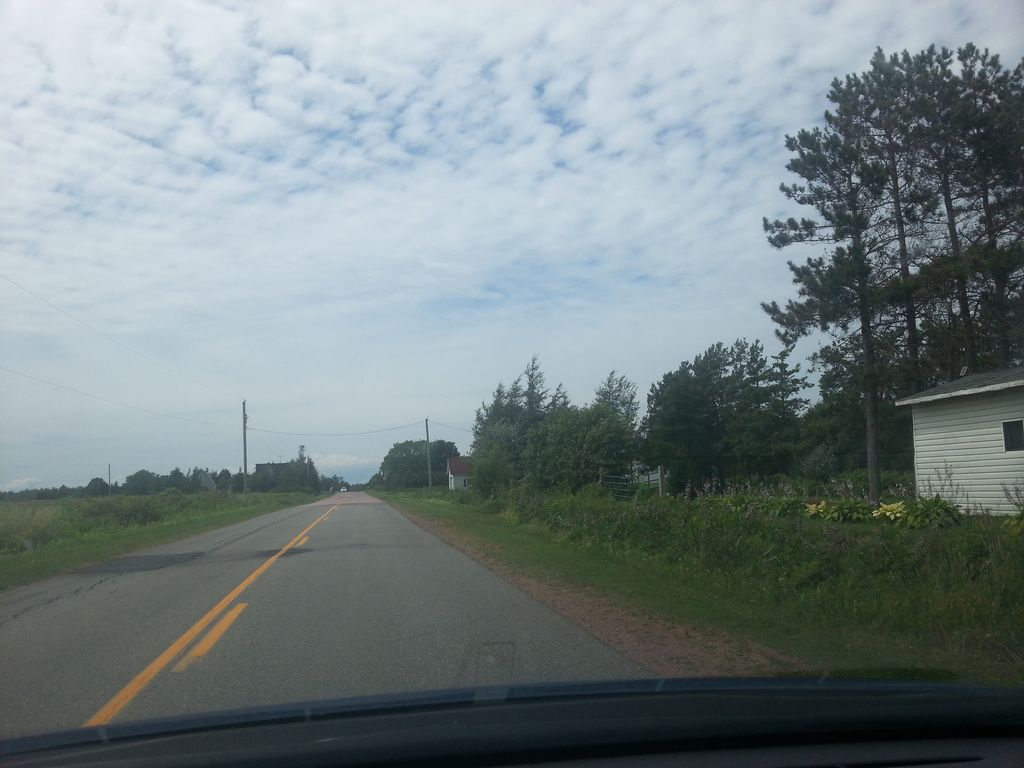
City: charlottetown